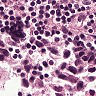
Metastatic tissue present: yes